Question: Ok so there are a lot of "Conway's Game of Life" questions but this one is pretty specific. I'm going to have to throw a bunch of code at you first, break it down and show you where the issue is.
So here is my Conway's Game of Life implementation so far, right now it is limited to the console for debugging (JSfiddle - <URL>:
'''
var utils = {};
/*
* utils.extend()
* - Extend initial object with all properties of following objects, objects later in the argument list take precedence.
*/
utils.extend = function(obj) {
var args = Array.prototype.slice.call(arguments, 1);
for (var i = args.length; i--;) {
for (var prop in args[i]) {
obj[prop] = args[i][prop];
}
}
return obj;
}
/*
* utils.defaults()
* - Overwrite initial object with properties of following objects only if key is present in the initial object.
*/
utils.defaults = function(obj) {
var args = Array.prototype.slice.call(arguments, 1);
for (var i = args.length; i--;) {
for (var prop in args[i]) {
if (obj.hasOwnProperty(prop)) {
obj[prop] = args[i][prop];
}
}
}
return obj;
}
/* no-wrap positioning functions */
var calcPos = {
ul: function(cell) {
return [cell.x - 1, cell.y - 1];
},
um: function(cell) {
return [cell.x, cell.y - 1];
},
ur: function(cell) {
return [cell.x + 1, cell.y - 1];
},
l: function(cell) {
return [cell.x - 1, cell.y];
},
r: function(cell) {
return [cell.x + 1, cell.y];
},
ll: function(cell) {
return [cell.x - 1, cell.y + 1];
},
lm: function(cell) {
return [cell.x, cell.y + 1];
},
lr: function(cell) {
return [cell.x + 1, cell.y + 1];
}
}
var worldDefaults = {
rows: 50,
columns: 50,
wrap: true, // left edge is mirrored on right, top edge is mirrored on bottom. Vice versa
speed: -1, // milliseconds (minimum time, waits until end of last tick to calculate from)
grid: []
}
var World = function (opts) {
this.settings = utils.defaults(worldDefaults, opts);
this.maxX = this.settings.columns - 1;
this.maxY = this.settings.rows -1;
for (var y = 0, yLen = this.settings.rows; y < yLen; ++y) {
for (var x = 0, xLen = this.settings.columns; x < xLen; ++x) {
if (y === 0) {
this.cellList.push([]);
if (this.settings.grid.length <= x) {
this.settings.grid.push([]);
}
}
var cell = new Cell();
cell.x = x;
cell.y = y;
cell.alive = !!this.settings.grid[x][y];
if (cell.alive) {
this.lifeList.push(cell);
}
var lx = (x) ? x - 1 : this.maxX;
var uy = (y) ? y - 1 : this.maxY;
var ux = (x == this.maxX) ? 0 : x + 1;
var ly = (y == this.maxY) ? 0 : y + 1;
cell.neighbourCoords = (this.settings.wrap) ?
[
[lx, uy], [x, uy], [ux, uy],
[lx, y], /*[x, y]*/ [ux, y],
[lx, ly], [x, ly], [ux, ly]
]
:
[
calcPos.ul, calcPos.um, calcPos.ur,
calcPos.l, calcPos.r,
calcPos.ll, calcPos.lm, calcPos.lr
]
;
this.cellList[x][y] = cell;
}
}
}
World.prototype.generation = 0;
World.prototype.cellList = [];
World.prototype.lifeList = [];
World.prototype.changeList = [];
World.prototype.nextTick = null;
/* Progresses the world */
World.prototype.tick = function() {
var newLifeList = [];
this.changeList = [];
// This hash goes out of scope after each tick allowing any dead shadowCells to be garbage collected
if (!this.settings.wrap) {
var shadowCellHash = {};
}
for (var i = 0, iLen = this.lifeList.length; i < iLen; ++i) {
var cell = this.lifeList[i];
if (cell.key) {
shadowCellHash[cell.key] = cell;
}
cell.neighbours = 0;
cell.lastIterated = this.generation;
for (var j = 0, jLen = cell.neighbourCoords.length; j < jLen; ++j) {
var coords;
var neighbour;
if (this.settings.wrap) {
coords = cell.neighbourCoords[j];
neighbour = this.cellList[coords[0]][coords[1]];
} else {
coords = cell.neighbourCoords<URL>;
if (coords[0] > this.maxX || coords[0] < 0 || coords[1] > this.maxY || coords[1] < 0) {
// This neighbour is off the screen so will require a shadowCell
var key = ''+coords[0]+','+coords[1];
if (!shadowCellHash[key]) {
neighbour = shadowCellHash[key] = new ShadowCell(coords[0], coords[1]);
neighbour.neighbourCoords = cell.neighbourCoords;
} else {
neighbour = shadowCellHash[key];
}
} else {
neighbour = this.cellList[coords[0]][coords[1]];
}
}
if (neighbour.lastIterated !== this.generation) {
neighbour.neighbours = 0;
neighbour.lastIterated = this.generation;
}
if (neighbour.alive !== neighbour.changed) {
// neighbour started as alive
++cell.neighbours;
} else {
// neighbour started as dead
++neighbour.neighbours;
if (neighbour.neighbours === 3) {
neighbour.alive = true;
neighbour.changed = true;
neighbour.changeIndex = this.changeList.push(neighbour) - 1;
} else if (neighbour.neighbours === 4) {
// neighbour has reverted to dead
neighbour.alive = false;
neighbour.changed = false;
neighbour.changeIndex = -1;
this.changeList[neighbour.changeIndex] = undefined;
}
}
}
if (cell.neighbours < 2 || cell.neighbours > 3) {
cell.changed = true;
cell.alive = false;
cell.changeIndex = this.changeList.push(cell) - 1;
} else {
newLifeList.push(cell);
}
}
for (var i = 0, iLen = this.changeList.length; i < iLen; ++i) {
var cell = this.changeList[i];
if (cell !== undefined) {
cell.changeIndex = -1;
if (cell.alive) {
newLifeList.push(cell);
}
cell.update();
cell.changed = false;
}
}
this.lifeList = newLifeList;
++this.generation;
this.onTick();
var that = this;
if (this.settings.speed >= 0) {
this.nextTick = setTimeout(function() {
that.tick();
}, this.settings.speed);
}
return this;
}
World.prototype.out = function() {
var s = '';
for (var y = 0, yLen = this.settings.rows; y < yLen; ++y) {
for (var x = 0, xLen = this.settings.columns; x < xLen; ++x) {
s += (this.cellList[x][y].alive)? '⬛' : '⬜';
}
s += '
';
}
s += '| Generation: ' + this.generation + ' -- Cells: ' + this.lifeList.length + ' |';
s += '
';
return s;
}
World.prototype.stop = function() {
this.speed = -1;
}
World.prototype.onTick = function() {
return this;
}
var Cell = function() {
return this;
}
Cell.prototype.x = 0;
Cell.prototype.y = 0;
Cell.prototype.neighbours = 0;
Cell.prototype.alive = false;
Cell.prototype.changed = false;
Cell.prototype.changeIndex = -1;
Cell.prototype.lastIterated = -1;
/*
* ShadowCell
* - non rendered cell for use in no-wrap
*/
var ShadowCell = function(x,y) {
this.x = x;
this.y = y;
this.key = ''+this.x+','+this.y;
return this;
}
ShadowCell.prototype = utils.extend({}, Cell.prototype);
ShadowCell.prototype.isShadow = true;
ShadowCell.prototype.update = function(){
return this;
};
/*
* Cell.update()
* - Update cell after tick
*/
Cell.prototype.update = function() {
this.render();
return this;
}
/*
* Cell.render()
* - Placeholder function to be overwritten by rendering engine
*/
Cell.prototype.render = function() {
return this;
}
'''
The method I have chosen involves an array of all the cells that are alive at the start of each generation. I then iterate over each of their 8 neighbours and decide whether to create/delete them.
This works great when I pass 'wrap: false' to the 'World' constructor (see JSfiddle for implementation), this tells it to mirror the sides and not allow overflow. However that style of layout breaks a lot of patterns as it causes cells to come back on themselves so I also want to allow it to calculate beyond the grid.
For this purpose I created the 'ShadowCell' class which behaves mostly the same as the 'Cell' class (each grid cell dead or alive is an instance of it) except that the 'ShadowClass' is only created when a non-existent cell is required outside of the grid and is offered for garbage collection the moment it is no longer required (if it is dead after each generation). Otherwise it mimics the 'Cell' classes attributes and fits directly into the same logic that 'Cell' does.
## The issue
If you go to "generation 4" in the console output you may notice it isn't quite right...

I have narrowed this issue down to the 'ShadowCell' implementation because this works if I provide enough padding around the shape so that it does not overflow the grid (which is when 'ShadowCell' kicks in), although like I said earlier 'ShadowCell' is a copy of the 'Cell' class, it has the same attributes and gets passed in as if it was a 'Cell'.
Because I want these to be garbage collected I do not include these in the overall grid array 'World.cellList'... this leads me to believe the problem lies in this section of code:
'''
// This hash goes out of scope after each tick allowing any dead shadowCells to be garbage collected
if (!this.settings.wrap) {
var shadowCellHash = {};
}
for (var i = 0, iLen = this.lifeList.length; i < iLen; ++i) {
var cell = this.lifeList[i];
if (cell.key) {
shadowCellHash[cell.key] = cell;
}
cell.neighbours = 0;
cell.lastIterated = this.generation;
for (var j = 0, jLen = cell.neighbourCoords.length; j < jLen; ++j) {
var coords;
var neighbour;
if (this.settings.wrap) {
coords = cell.neighbourCoords[j];
neighbour = this.cellList[coords[0]][coords[1]];
} else {
coords = cell.neighbourCoords<URL>;
if (coords[0] > this.maxX || coords[0] < 0 || coords[1] > this.maxY || coords[1] < 0) {
// This neighbour is off the screen so will require a shadowCell
var key = ''+coords[0]+','+coords[1];
if (!shadowCellHash[key]) {
// ShadowCell not in hash, let's create one
neighbour = shadowCellHash[key] = new ShadowCell(coords[0], coords[1]);
neighbour.neighbourCoords = cell.neighbourCoords;
// NOTE: neighbourCoords are a set of functions that return values relative to the cell you pass to them. I am not literally giving the 'ShadowCell' the same neighbour positions here.
} else {
neighbour = shadowCellHash[key];
}
} else {
// This neighbour is on screen, grab its cell.
neighbour = this.cellList[coords[0]][coords[1]];
}
}
...
'''
Alive 'ShadowCell's will not be garbage collected as they get stored in an Array with the other cells (I am certain of this from my debugging, see the cell count in your console output and count the visible cells).
For some reason the 'ShadowCell' class appears to cause incorrect reporting of neighbours. I have attempted to debug it by following the creation, deletion and counted neighbours of each individual cell during each generation but my brain dies before it can put it all together. For all my debugging efforts I can't see why this behaviour should occur . 'ShadowCell' is pretty much the same as a 'Cell' to everything else that uses it (they use the exact same position functions .etc), the fact it doesn't get rendered shouldn't be the cause of this.
For generation 4 I get the following output by logging the creation of shadow maps, I can see that each is being created once per generation (note: The class doesn't show because I used 'utils.extend()' to create a snapshot of them):
'''
Object {x: 5, y: -1, key: "5,-1", neighbourCoords: Array[8], neighbours: 0...}
Object {x: 6, y: -1, key: "6,-1", neighbourCoords: Array[8], neighbours: 0...}
Object {x: 7, y: -1, key: "7,-1", neighbourCoords: Array[8], neighbours: 0...}
Object {x: 4, y: -1, key: "4,-1", neighbourCoords: Array[8], neighbours: 0...}
Object {x: -1, y: 1, key: "-1,1", neighbourCoords: Array[8], neighbours: 0...}
Object {x: -1, y: 2, key: "-1,2", neighbourCoords: Array[8], neighbours: 0...}
Object {x: -1, y: 3, key: "-1,3", neighbourCoords: Array[8], neighbours: 0...}
Object {x: 5, y: -2, key: "5,-2", neighbourCoords: Array[8], neighbours: 0...}
Object {x: 6, y: -2, key: "6,-2", neighbourCoords: Array[8], neighbours: 0...}
Object {x: 7, y: -2, key: "7,-2", neighbourCoords: Array[8], neighbours: 0...}
Object {x: -1, y: 4, key: "-1,4", neighbourCoords: Array[8], neighbours: 0...}
'''
Logged on line 152 like so:
'''
if (!shadowCellHash[key]) {
neighbour = shadowCellHash[key] = new ShadowCell(coords[0], coords[1]);
neighbour.neighbourCoords = cell.neighbourCoords;
console.log(utils.extend({}, neighbour));
} else {
'''
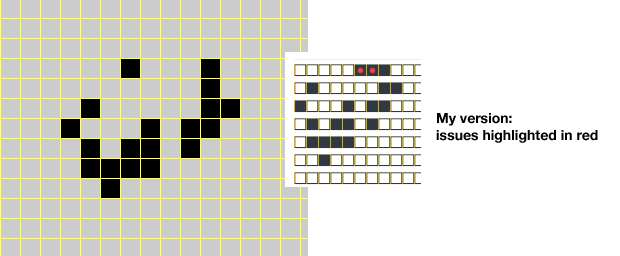
Answer: 'shadowCellHash' is not initialized with all of the 'ShadowCell's before you start looping through every cell looking for neighbours. When the loop checks '[5,-1]' for neighbors, it doesn't find '[6,-1]' because it's not in 'shadowCellHash'. Since '[6,-1]' is not found, a new '[6,-1]' is created, and '[5,-1]' is not born because it does not have enough live neighbours.
I think I've resolved your issue by eagerly re-populating 'shadowCellHash' at the beginning of each 'World.tick'
<URL>
'''
// This hash goes out of scope after each tick allowing any dead shadowCells to be garbage collected
if (!this.settings.wrap) {
var shadowCellHash = {};
for (var i = 0; i < this.lifeList.length; i++) {
var cell = this.lifeList[i];
if (cell.key) {
shadowCellHash[cell.key] = cell;
}
}
}
'''